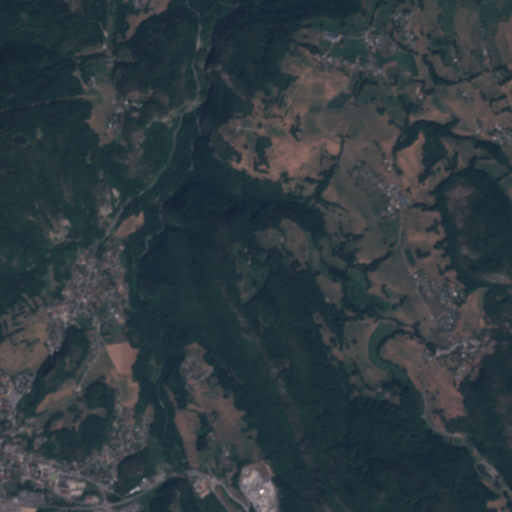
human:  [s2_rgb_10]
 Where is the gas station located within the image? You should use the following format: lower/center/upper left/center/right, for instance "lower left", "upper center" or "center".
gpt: The gas station is located in the lower left of the image.
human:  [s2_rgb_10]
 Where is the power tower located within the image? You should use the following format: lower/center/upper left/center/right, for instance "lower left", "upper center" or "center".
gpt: The power tower is located in the upper left of the image.
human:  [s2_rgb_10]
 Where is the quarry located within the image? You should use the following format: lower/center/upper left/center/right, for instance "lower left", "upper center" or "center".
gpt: The quarry is located in the lower center of the image.
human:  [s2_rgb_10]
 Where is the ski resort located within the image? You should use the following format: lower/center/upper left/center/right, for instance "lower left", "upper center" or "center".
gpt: The ski resort is located in the upper left of the image.
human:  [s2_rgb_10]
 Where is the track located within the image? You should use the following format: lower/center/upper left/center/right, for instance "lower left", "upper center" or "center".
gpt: There is no track in the image.